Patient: sex F, age 36
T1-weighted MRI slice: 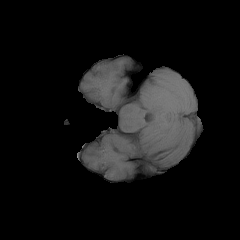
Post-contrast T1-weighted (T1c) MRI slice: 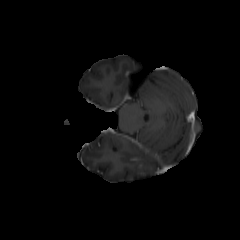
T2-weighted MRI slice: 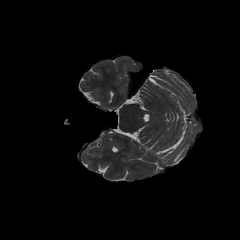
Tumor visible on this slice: no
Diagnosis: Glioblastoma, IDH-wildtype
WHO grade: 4